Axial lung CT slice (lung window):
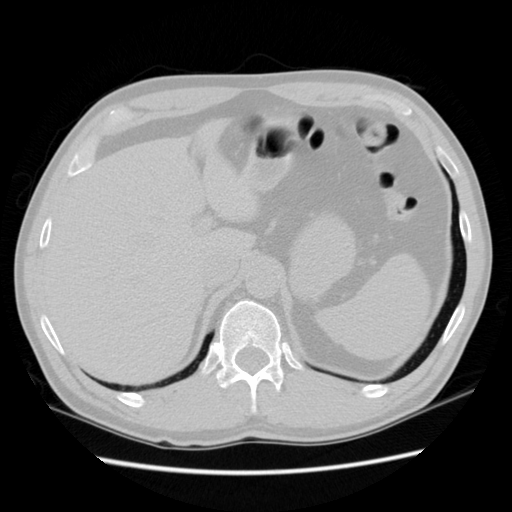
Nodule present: no